Interaction volume radius: 5 \u00c5
Interaction volume height: 15 \u00c5
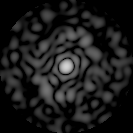
Disorder parameter: 0.7466